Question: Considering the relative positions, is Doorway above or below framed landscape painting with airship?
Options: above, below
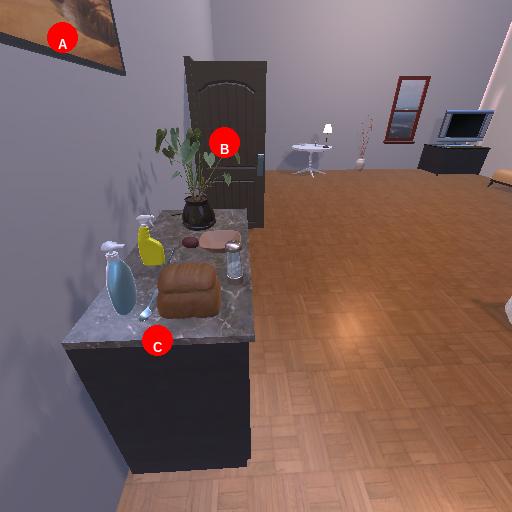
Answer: above